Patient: sex F, age 36
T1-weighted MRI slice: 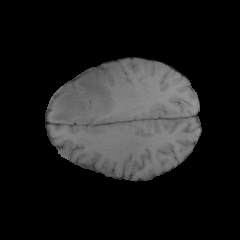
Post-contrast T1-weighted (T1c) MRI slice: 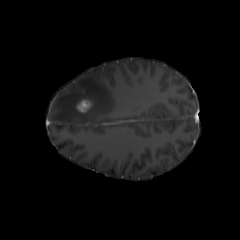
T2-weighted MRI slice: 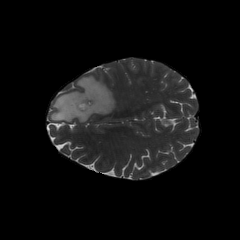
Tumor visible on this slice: yes
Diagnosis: Glioblastoma, IDH-wildtype
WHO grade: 4